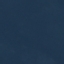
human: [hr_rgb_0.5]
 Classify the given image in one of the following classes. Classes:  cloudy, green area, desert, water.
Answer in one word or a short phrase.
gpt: water